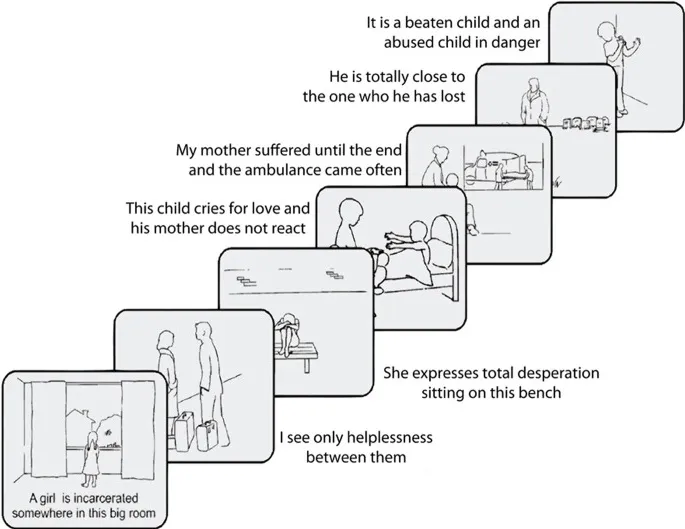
Schematic representation of the AAP scenes and sentences used in the functional neuroimaging study (example of a personalized trial).
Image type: radiology (mri)